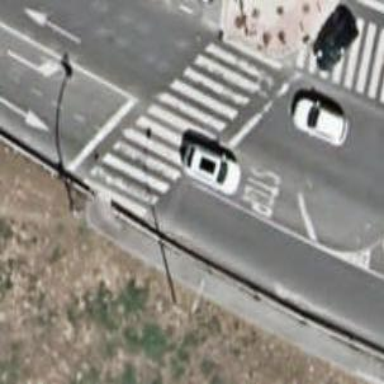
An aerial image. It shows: Road crossing with traffic signals.